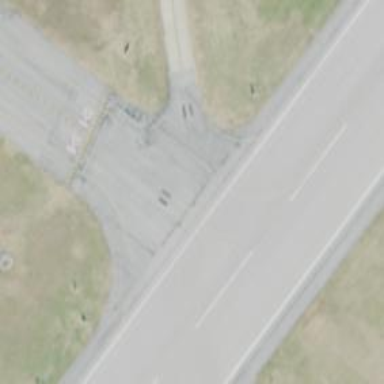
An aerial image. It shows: Image of taxiway at airport.